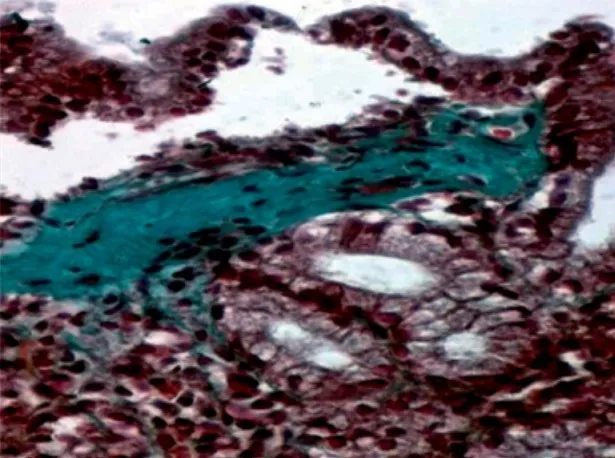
Trichrome stain: thick subepithelial collagenous band.
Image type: pathology (masson_trichrome)